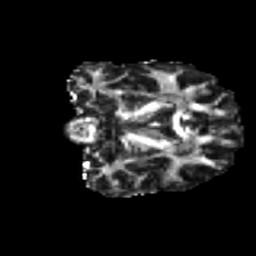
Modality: FA
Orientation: coronal
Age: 42
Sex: male
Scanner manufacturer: ge
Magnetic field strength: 3 T
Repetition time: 7.8 s
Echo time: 0.0608 s